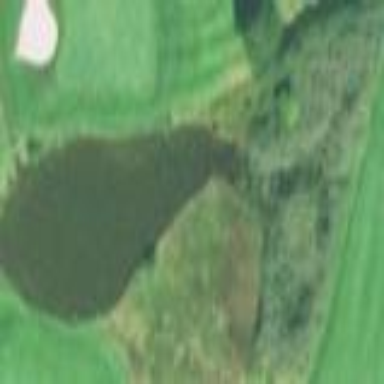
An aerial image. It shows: Water hazard on golf course. The hazard is natural water feature.